Field crop: maize
Growth stage: 2
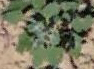
Species: chenopodium